Field crop: maize
Growth stage: 1
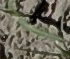
Species: sorghum